Question: While working with JSF in order to develop web applications using NetBeans, I many a times noticed that in some circumstances, the getter methods (and probably setters too) in JSF ManagedBeand are executed more than once while they are intended to be executed only once. In such a scenario, it is extremely crucial to enforce some critical conditions (if etc.) for some operations (especially some calculations) to prevent them from being overwhelmed. I had been keeping on trying to know the actual reason behind it but I could not.
Here, I'm demonstrating a very simple application in which a getter method namely
'''
public Collection<entity.Country> getCountries(){};
'''
calls a remote and retrieves all countries from a relevant table in MySql database and displays on JSF page. A screen shot of the web page is simply looks as below.

'''
<?xml version='1.0' encoding='UTF-8' ?>
<html xmlns="http://www.w3.org/1999/xhtml"
xmlns:h="http://java.sun.com/jsf/html"
xmlns:f="http://java.sun.com/jsf/core">
<h:head>
<title>Countries</title>
</h:head>
<h:body>
<h:form>
<center><br/><br/><br/>
<h:dataTable id="dataTable" styleClass="table" frame="box" value="#
{country.countries}" var="row" bgcolor="lightyellow" border="7"
cellpadding="7" cellspacing="7" rules="all" width="50%" dir="ltr">
<f:facet id="header" name="header">
<h:outputText value="~:Country:~" styleClass="tableHeader"/>
</f:facet>
<h:column>
<f:facet name="header">Country ID</f:facet>
<h:outputText id="countryID" value="#{row.countryID}"/>
</h:column>
<h:column>
<f:facet name="header">Country Name :</f:facet>
<h:outputText id="countryName" value="#{row.countryName}"/>
</h:column>
</h:dataTable>
</center>
</h:form>
</h:body>
</html>
'''
'''
package country;
import commonBean.CommomBeanRemote;
import java.util.Collection;
import javax.ejb.EJB;
import javax.faces.bean.ManagedBean;
import javax.faces.bean.RequestScoped;
@ManagedBean
@RequestScoped
public class Country
{
@EJB
private CommomBeanRemote obj=null;
private Collection<entity.Country>countries=null;
public Country() {}
public Collection<entity.Country> getCountries()
{
countries=obj.getAllCountries(); //Calls a remote EJB to retrieve the data.
System.out.println("The Country() method called.");//Here this displays 8 times unnecessarily
return countries;
}
public void setCountries(Collection<entity.Country> countries)
{
this.countries = countries;
}
}
'''
The dataTable in which the actual data are being displayed is bound to the property 'value="#{country.countries}"' of the ManagedBean and it's corresponding getter and setter are as follows.
'''
public Collection<entity.Country> getCountries()
{
countries=obj.getAllCountries();
System.out.println("The Country() method called.");
return countries;
}
public void setCountries(Collection<entity.Country> countries)
{
this.countries = countries;
}
'''
The method 'countries=obj.getAllCountries();' retrieves data from remote . All of these is just to show what I'm trying to.
Now, my actual question is that 'public Collection<entity.Country> getCountries(){}' is being executed unnecessarily 8 times while it is bound to execute only once which is extremely critical in some very specific situations.
I have tried this so many times while increasing and decreasing the number of rows being displayed still this method is always executed 8 times,
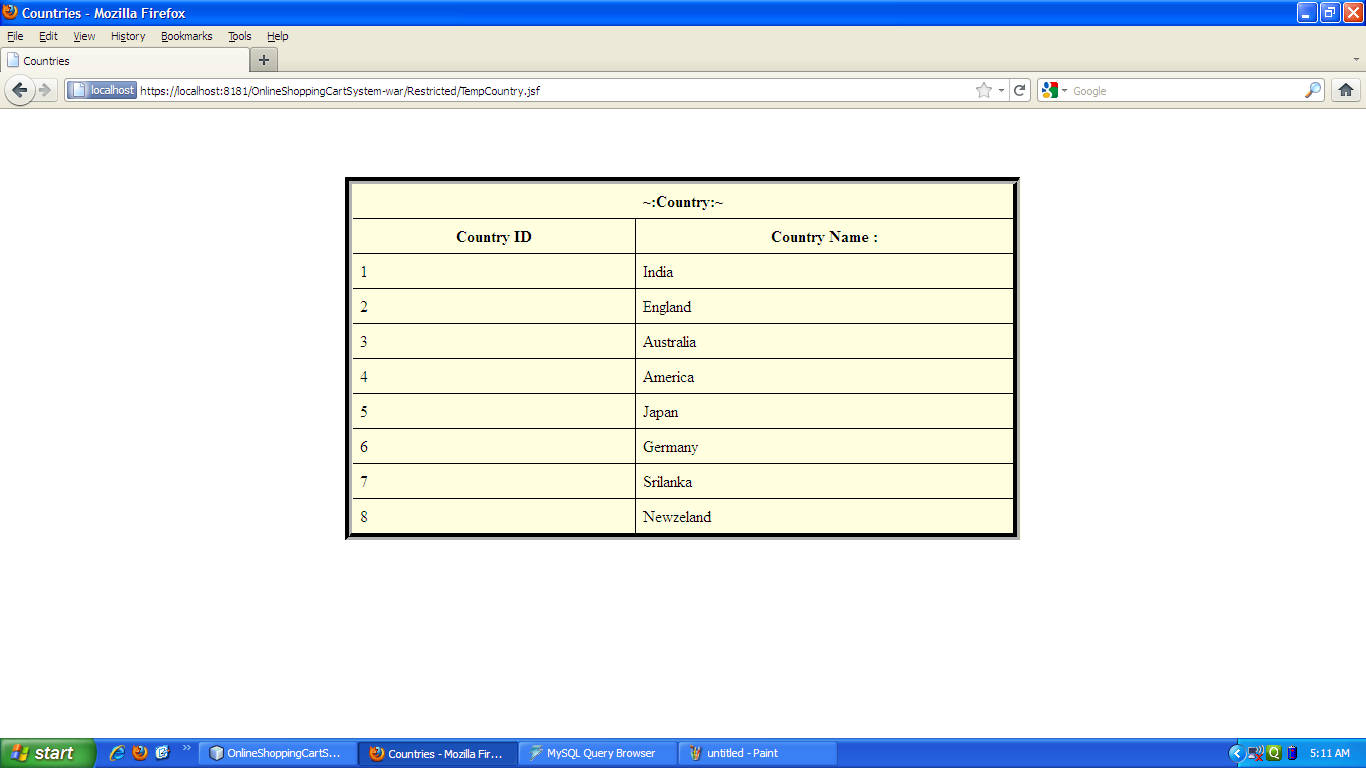
Answer: Long story short: <URL>
In this particular case, you should be using a <URL> method instead to preload/initialize stuff retrieved from an injected business service, not a getter method.
'''
@ManagedBean
@RequestScoped
public class Country {
@EJB
private CommomBeanRemote commonBeanRemote;
private Collection<entity.Country> countries;
@PostConstruct
public void init() {
countries = commonBeanRemote.getAllCountries();
}
public Collection<entity.Country> getCountries() {
return countries;
}
// Setter is completely unnecessary here.
}
'''